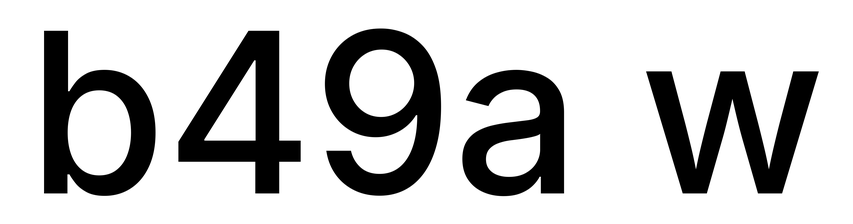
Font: Inter_Medium